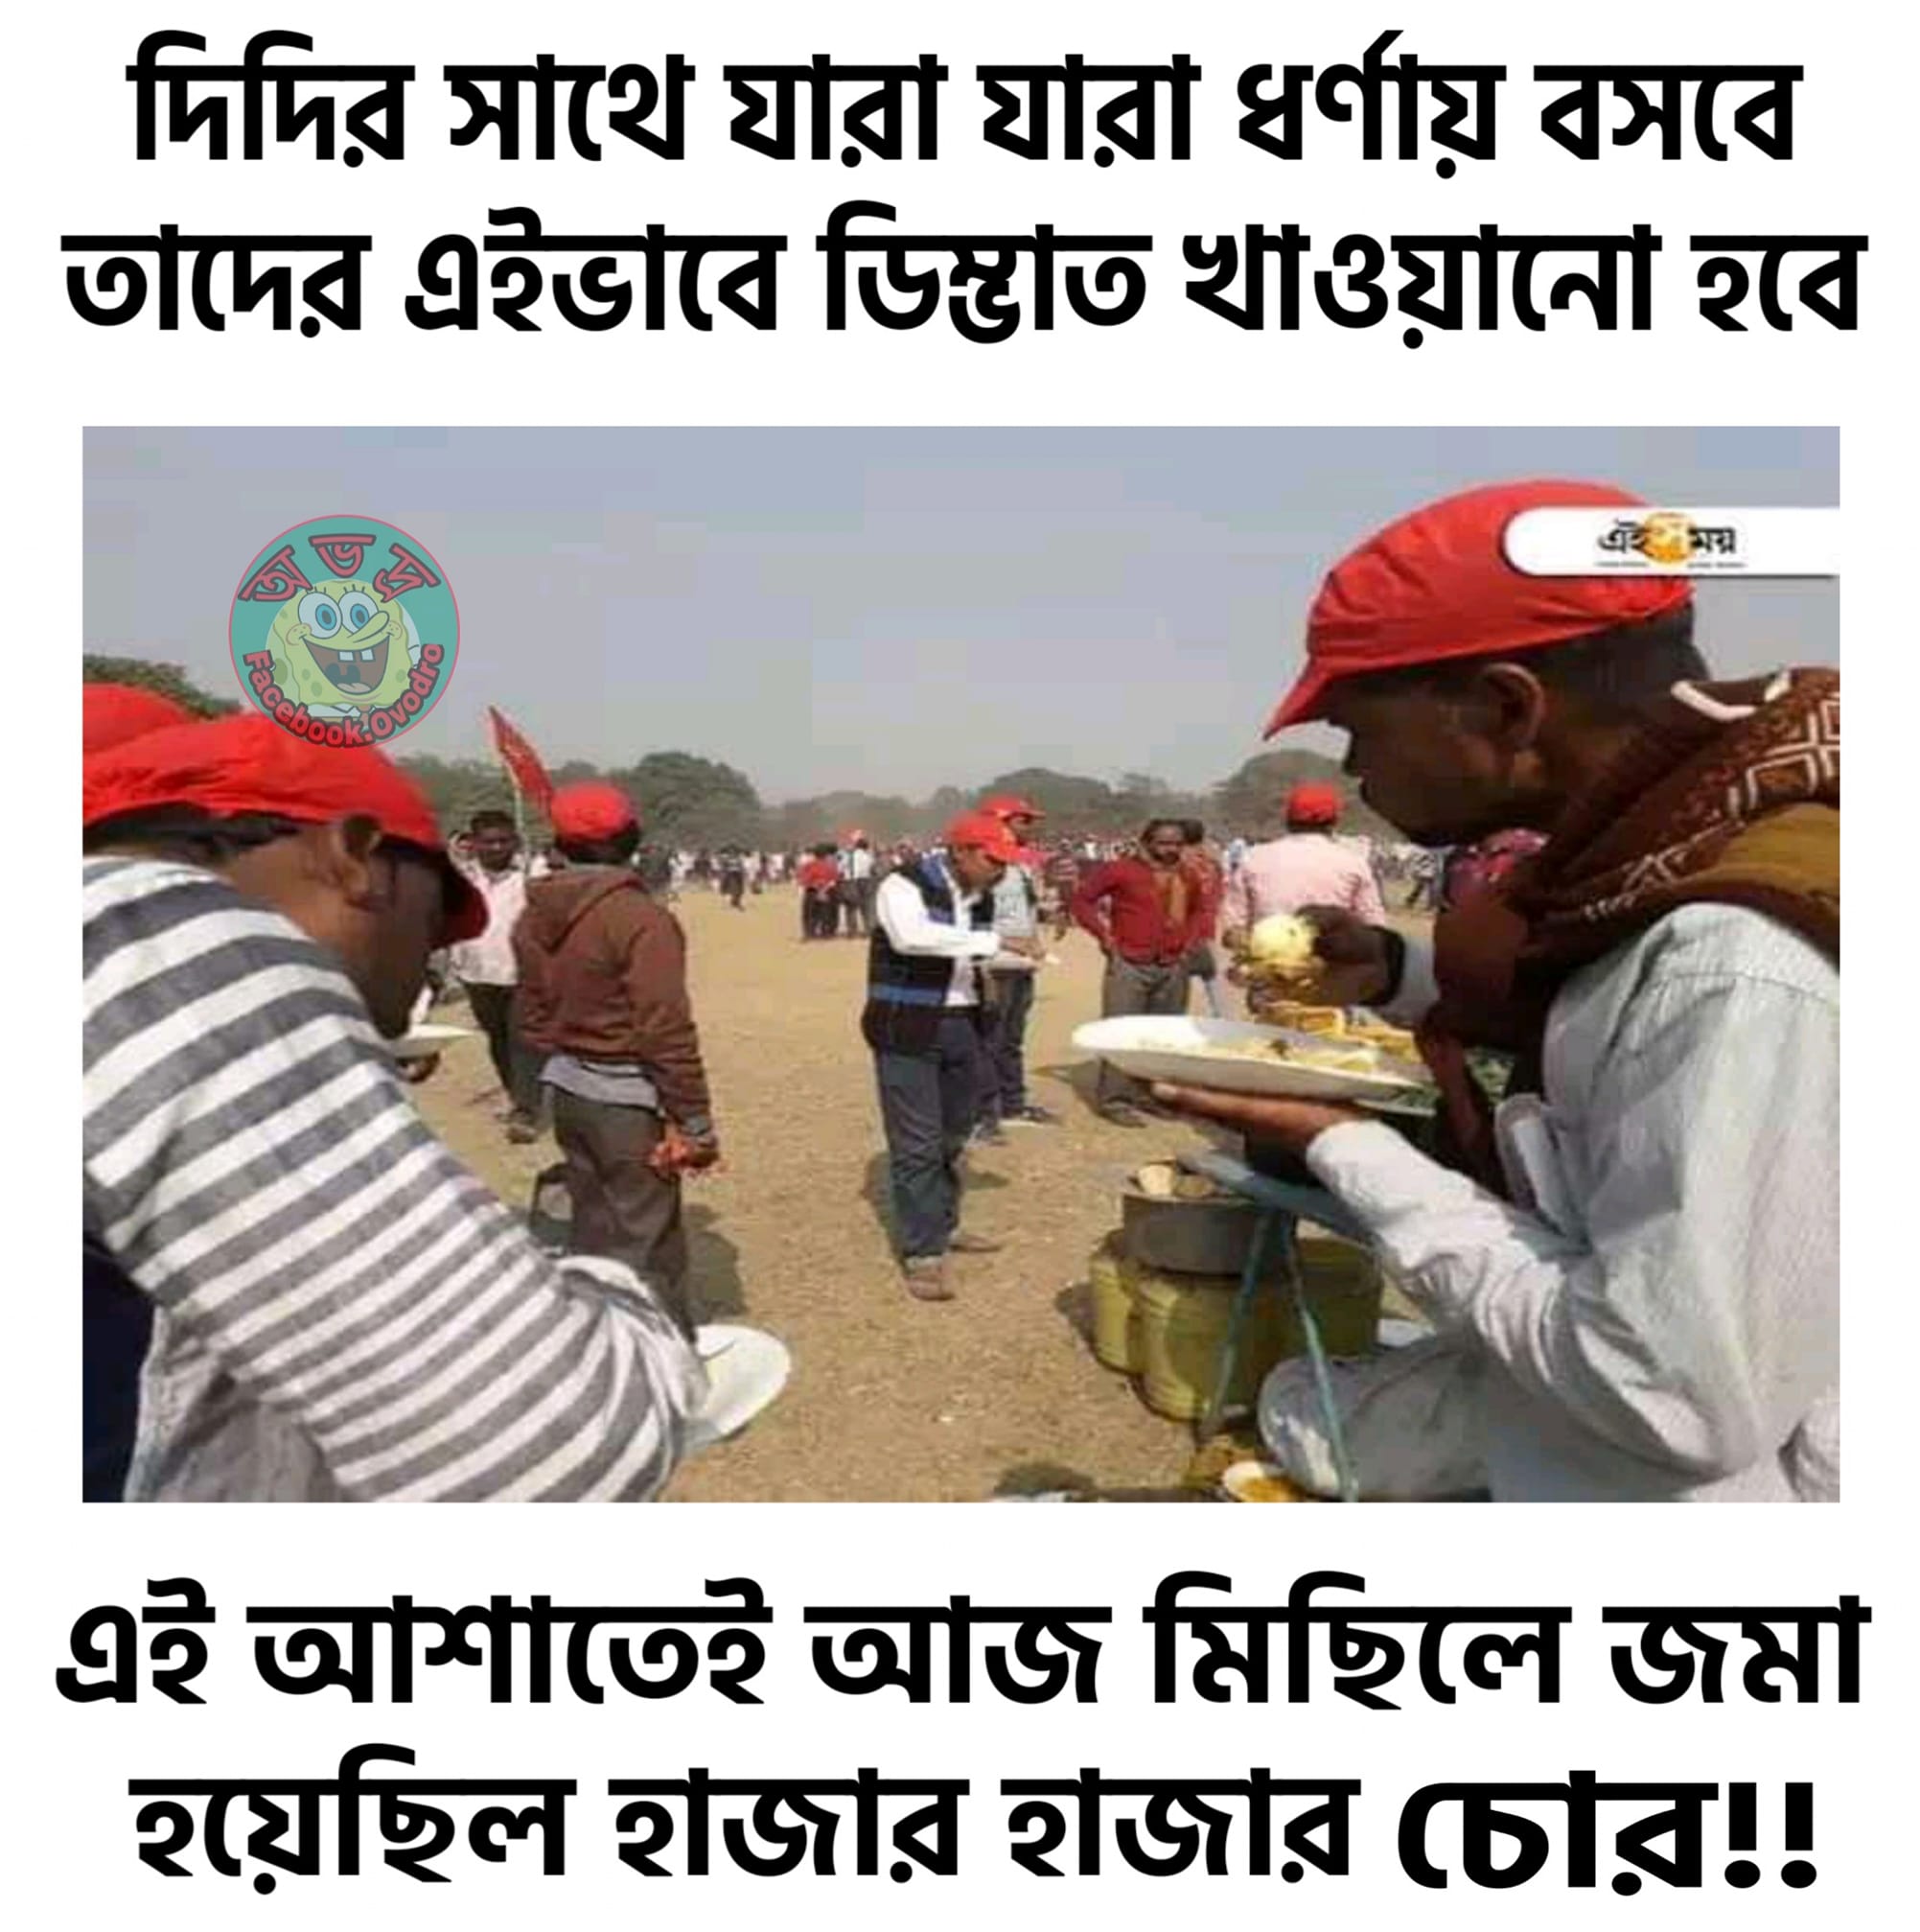
Caption: দিদির সাথে যারা যারা ধর্ণায় বসবে তাদের এইভাবে ডিম্ভাত খাওয়ানো হবে     এই আশাতেই আজ মিছিলে জমা হয়েছিল হাজার হাজার চোর !!
Label: hate